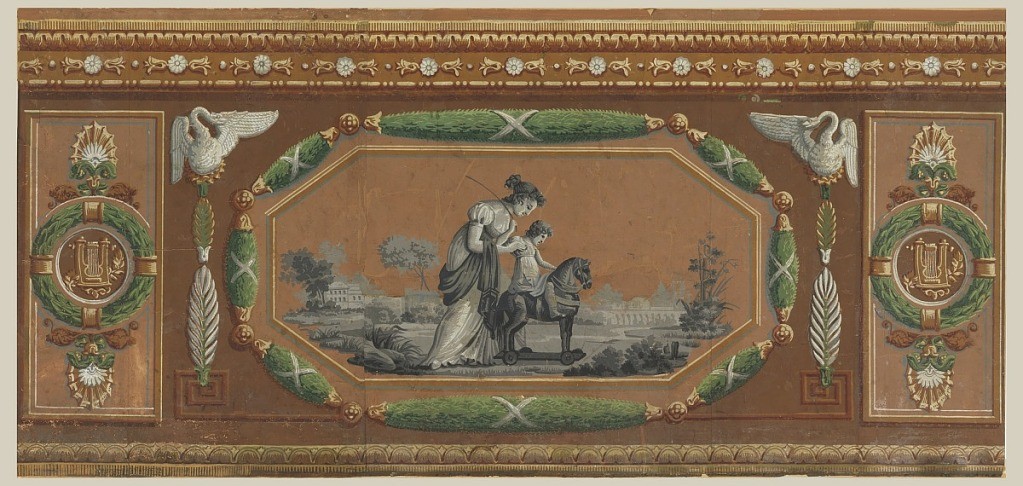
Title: Dado
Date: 1800–1825
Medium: Block-printed paper
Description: Scenes enframed in octagonal medallion, with white crane or swan over either top corner, a laurel wreath flanks either side of medallion. Running along the top border is a bead-and-reel design, with an egg-and-dart running along the bottom edge. a) Contains female figure with child on rocking horse; b) Two figures with smaller in chariot.